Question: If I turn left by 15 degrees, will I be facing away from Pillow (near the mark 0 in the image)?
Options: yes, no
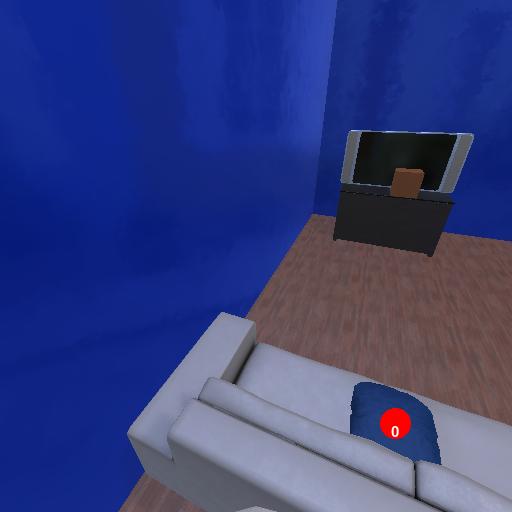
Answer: yes